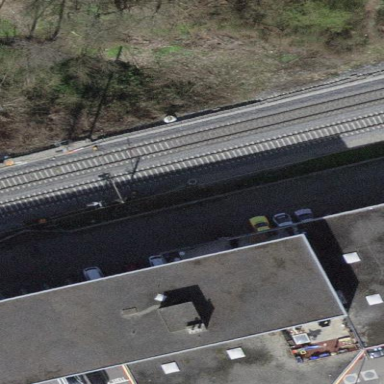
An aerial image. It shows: Building used as car repair shop.